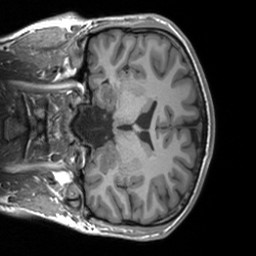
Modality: T1w
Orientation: coronal
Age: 20
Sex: male
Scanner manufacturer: siemens
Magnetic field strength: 3 T
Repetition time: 1.9 s
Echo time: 0.00226 s